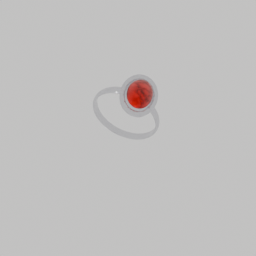
Label: decoration